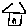
Label: house